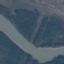
Land use / land cover class: River